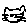
Label: cat